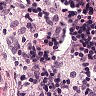
Metastatic tissue present: no